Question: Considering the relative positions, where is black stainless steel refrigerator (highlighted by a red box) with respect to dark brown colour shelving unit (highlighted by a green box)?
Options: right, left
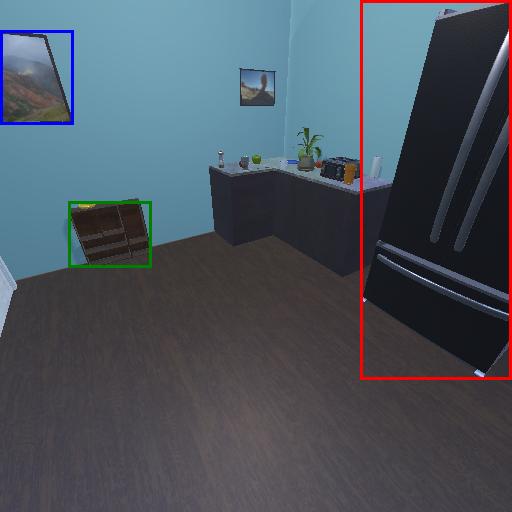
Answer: right